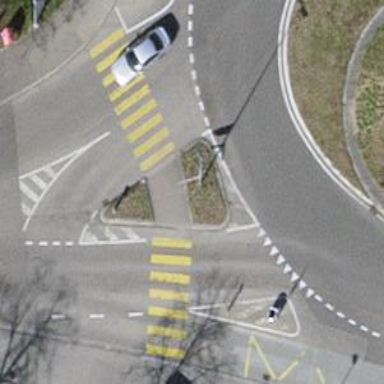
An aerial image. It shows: Traffic calming island.